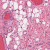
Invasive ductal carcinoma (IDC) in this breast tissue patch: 0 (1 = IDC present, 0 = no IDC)